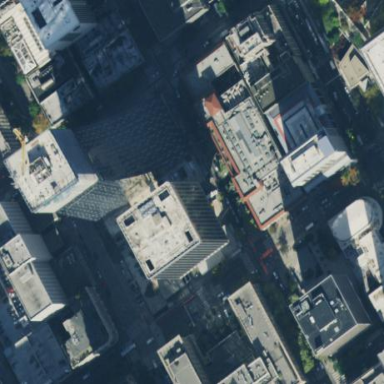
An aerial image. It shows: Building.